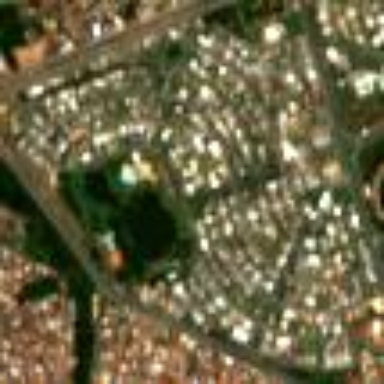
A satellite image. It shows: Condominium within residential area.